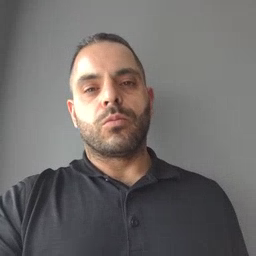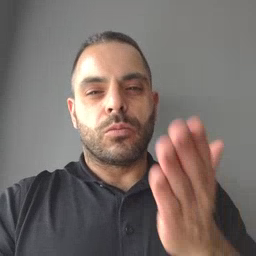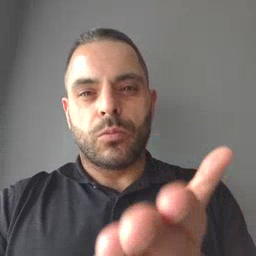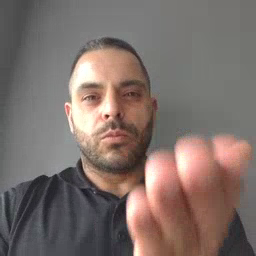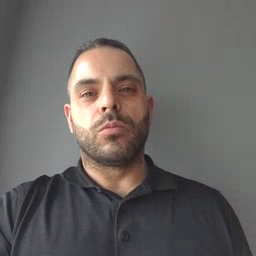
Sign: boat